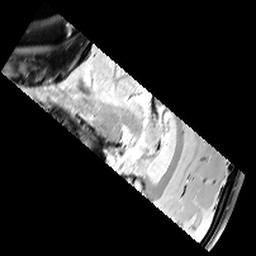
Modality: T1w
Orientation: sagittal
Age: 24
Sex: female
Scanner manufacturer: siemens
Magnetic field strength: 3 T
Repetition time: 6.5 s
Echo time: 0.016 s